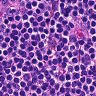
Metastatic tissue present: no